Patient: sex M, age 78
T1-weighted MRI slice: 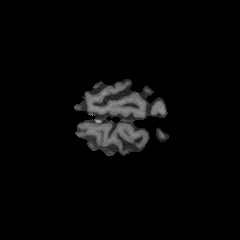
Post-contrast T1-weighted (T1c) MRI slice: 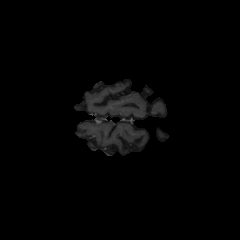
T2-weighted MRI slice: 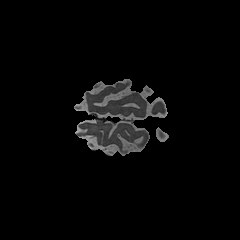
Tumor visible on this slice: no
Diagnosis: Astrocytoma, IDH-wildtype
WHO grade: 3